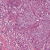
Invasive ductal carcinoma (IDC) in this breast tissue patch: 1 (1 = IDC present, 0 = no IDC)